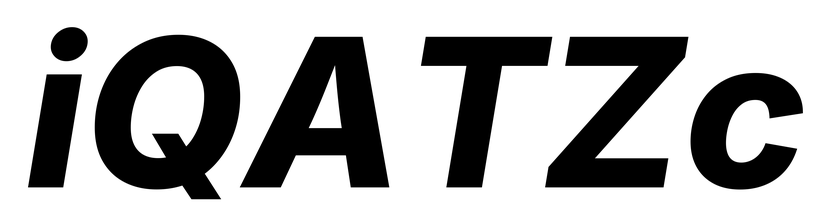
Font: Inter-Italic_ExtraBold_Italic